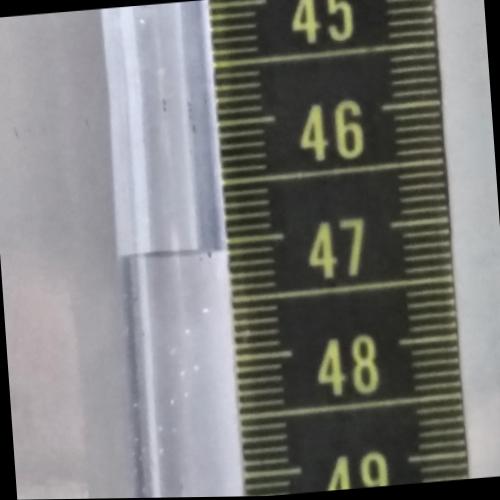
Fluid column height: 47.1 cm